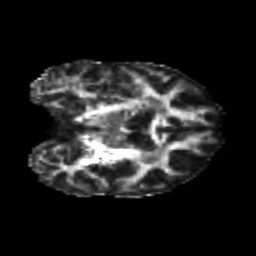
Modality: FA
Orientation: coronal
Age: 22
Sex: male
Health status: healthy
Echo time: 0.074 s